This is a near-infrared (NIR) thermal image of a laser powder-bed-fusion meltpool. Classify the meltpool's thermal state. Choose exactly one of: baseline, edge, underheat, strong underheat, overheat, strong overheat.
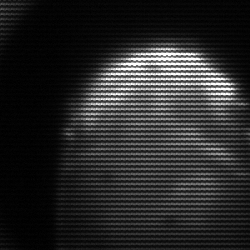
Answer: edge